Question: This is an 15-digit puzzle. Find the minimum number of steps to restore it.
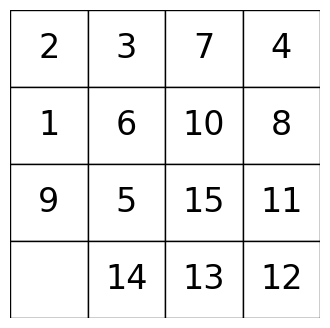
Answer: 17